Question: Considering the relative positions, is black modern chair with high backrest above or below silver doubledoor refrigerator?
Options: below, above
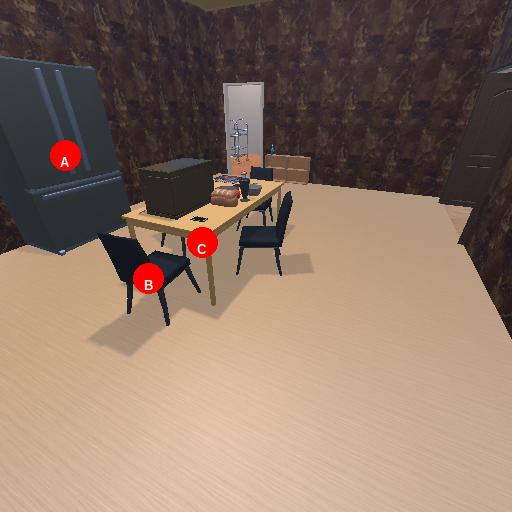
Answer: below